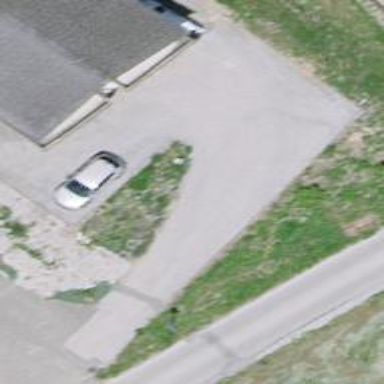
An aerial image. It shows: Concrete driveway designated as service road.